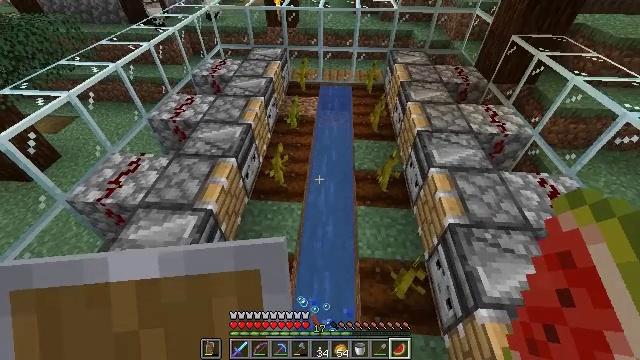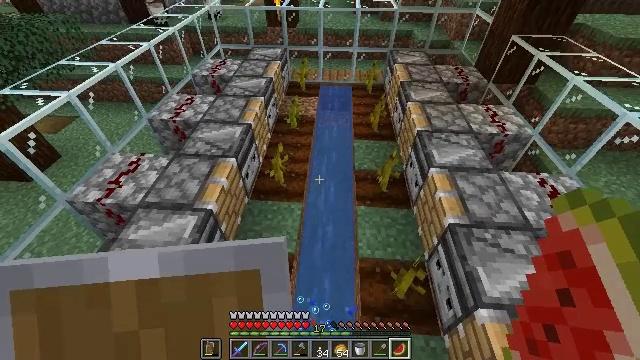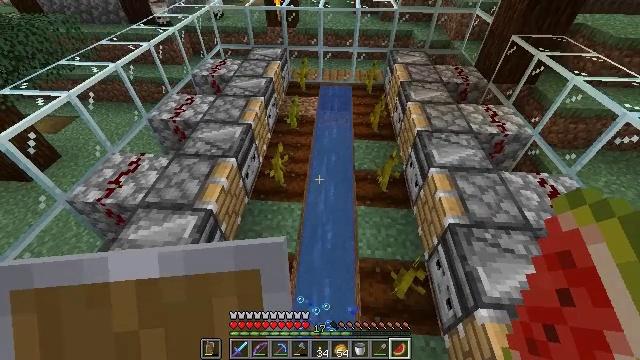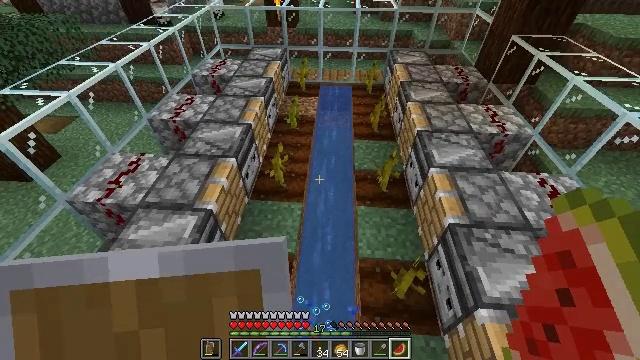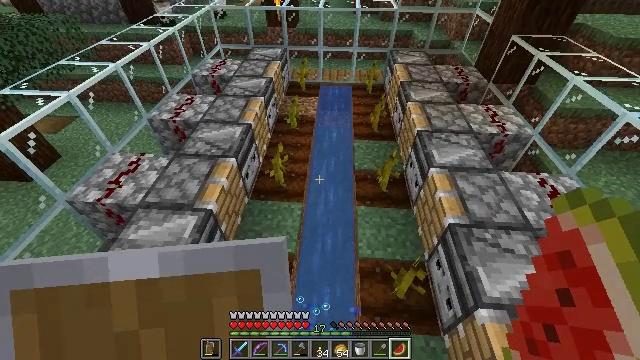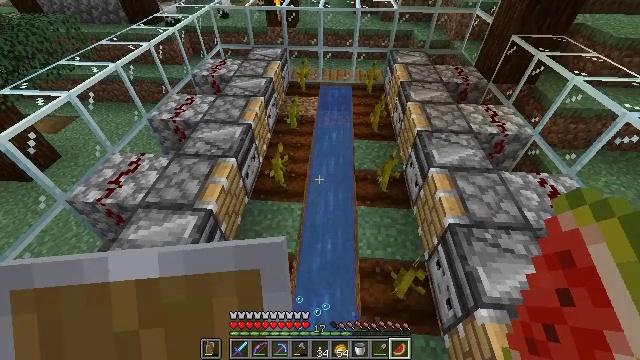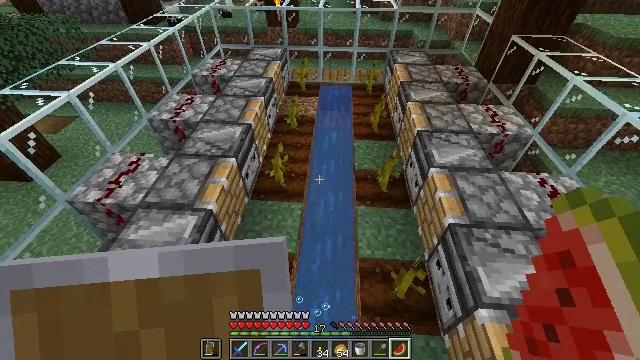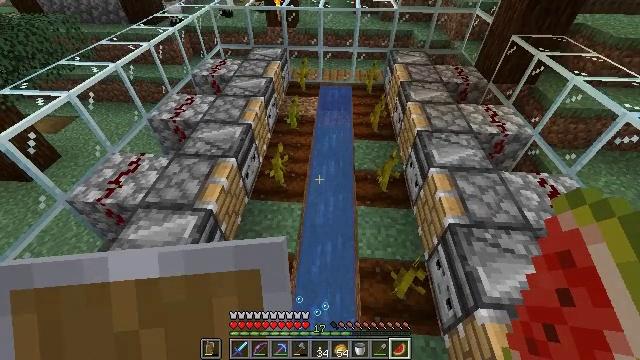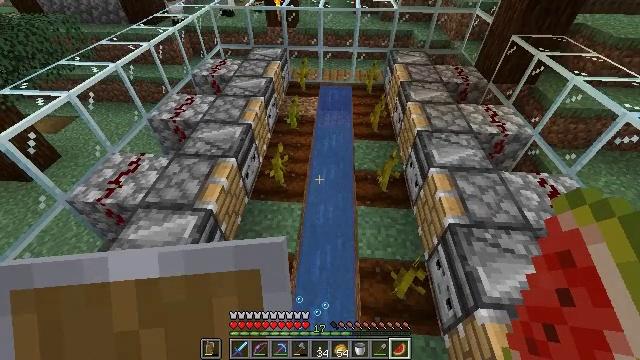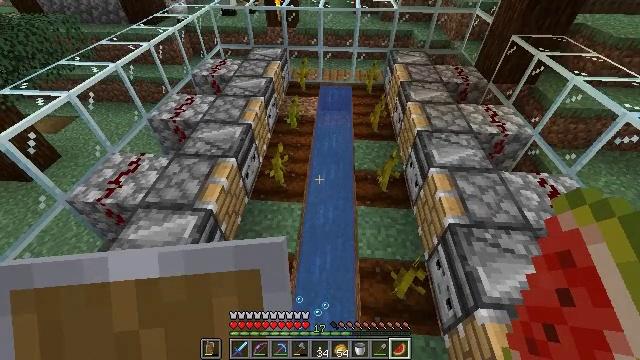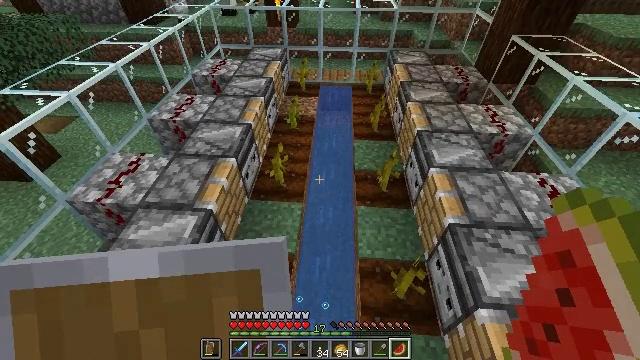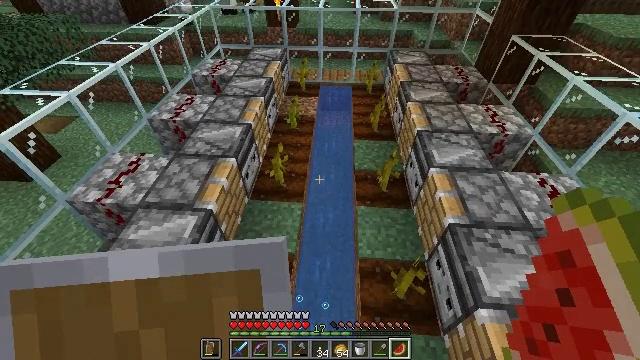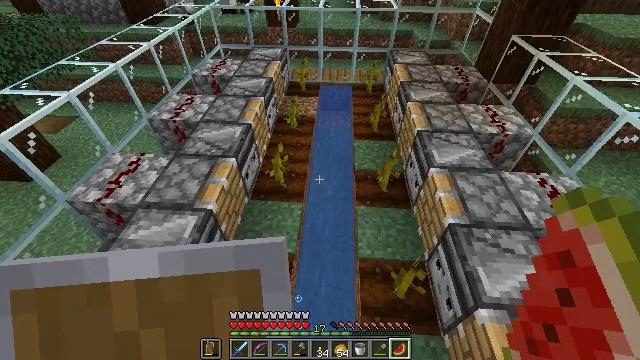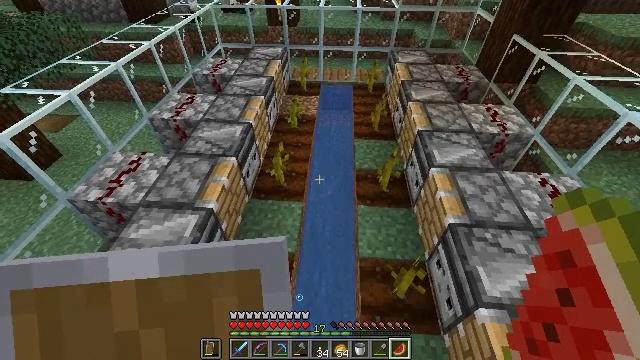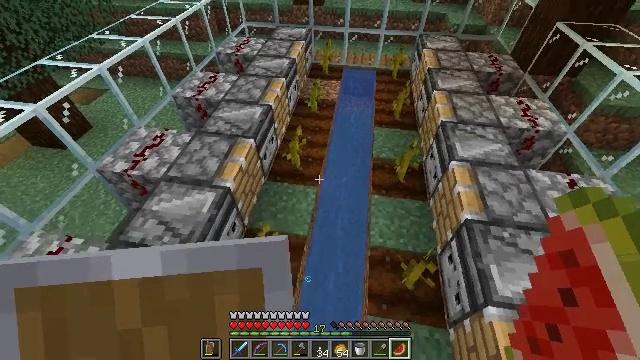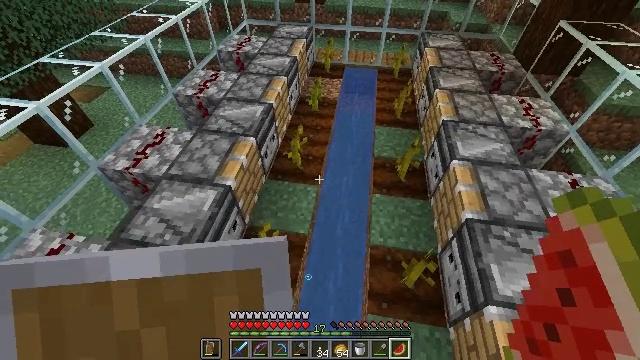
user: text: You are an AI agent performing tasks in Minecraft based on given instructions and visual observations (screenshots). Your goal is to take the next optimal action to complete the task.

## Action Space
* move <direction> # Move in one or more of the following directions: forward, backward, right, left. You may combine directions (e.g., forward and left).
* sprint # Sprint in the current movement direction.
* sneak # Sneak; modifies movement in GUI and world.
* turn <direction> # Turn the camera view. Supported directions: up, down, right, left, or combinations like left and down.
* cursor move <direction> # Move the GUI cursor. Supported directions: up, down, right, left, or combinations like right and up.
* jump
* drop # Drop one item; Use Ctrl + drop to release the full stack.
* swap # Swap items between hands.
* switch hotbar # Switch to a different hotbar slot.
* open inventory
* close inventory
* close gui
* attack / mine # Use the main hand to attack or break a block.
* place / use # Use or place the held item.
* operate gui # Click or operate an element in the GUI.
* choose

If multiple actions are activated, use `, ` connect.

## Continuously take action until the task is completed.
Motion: motion action
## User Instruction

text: Remove a melon slice from the inventory.
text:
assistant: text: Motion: no_op
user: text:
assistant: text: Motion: no_op
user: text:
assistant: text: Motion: no_op
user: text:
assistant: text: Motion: no_op
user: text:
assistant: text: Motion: no_op
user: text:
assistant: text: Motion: no_op
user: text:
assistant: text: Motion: no_op
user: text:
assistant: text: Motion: no_op
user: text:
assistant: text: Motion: no_op
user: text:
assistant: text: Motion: no_op
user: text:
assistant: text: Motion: no_op
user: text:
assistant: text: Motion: no_op
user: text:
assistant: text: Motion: no_op
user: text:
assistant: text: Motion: turn left and down
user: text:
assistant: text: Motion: no_op
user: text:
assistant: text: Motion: no_op
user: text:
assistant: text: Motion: no_op
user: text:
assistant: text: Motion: no_op
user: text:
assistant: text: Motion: no_op
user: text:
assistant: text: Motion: no_op
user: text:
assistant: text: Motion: turn down
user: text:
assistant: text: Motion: turn right and down
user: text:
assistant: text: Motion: no_op
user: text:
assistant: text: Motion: no_op
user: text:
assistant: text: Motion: no_op
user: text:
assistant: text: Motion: drop
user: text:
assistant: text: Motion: drop
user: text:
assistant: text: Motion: drop
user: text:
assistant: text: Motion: drop
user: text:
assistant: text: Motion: drop